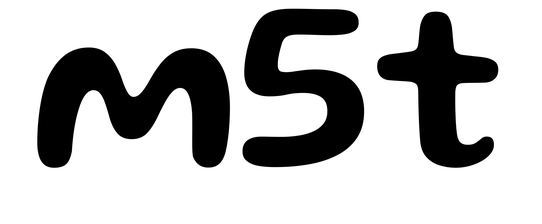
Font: Gluten_Medium